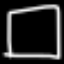
Label: square